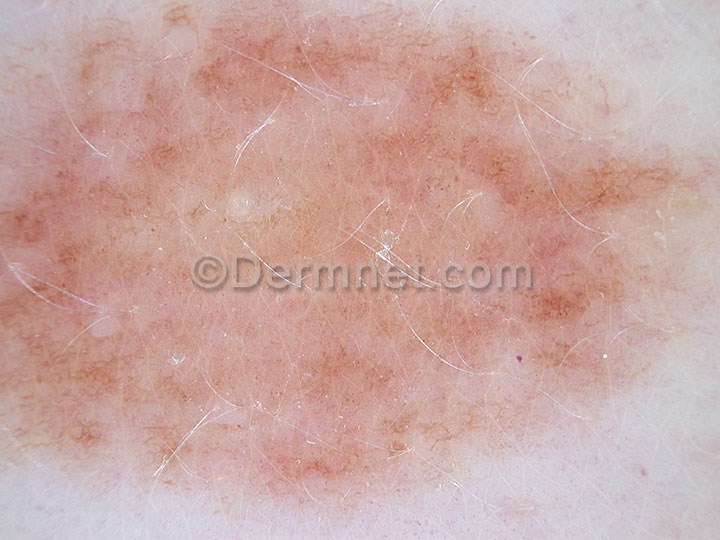
Disease: Melanoma Skin Cancer Nevi and Moles